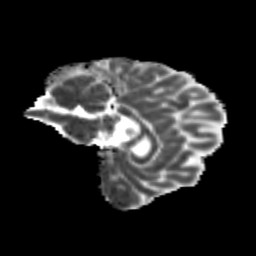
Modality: MD
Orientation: sagittal
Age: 14
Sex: male
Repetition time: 9.512 s
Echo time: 0.089 s